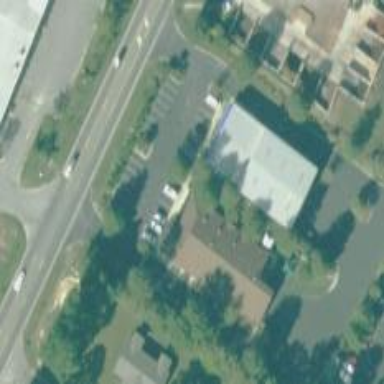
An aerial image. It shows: Veterinary facility.